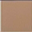
Piece: xx